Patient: sex M, age 45
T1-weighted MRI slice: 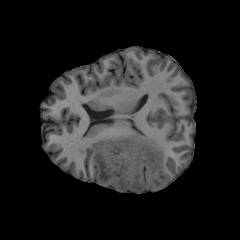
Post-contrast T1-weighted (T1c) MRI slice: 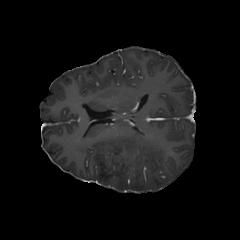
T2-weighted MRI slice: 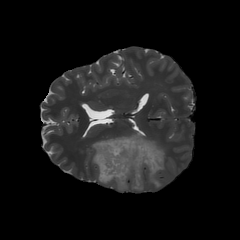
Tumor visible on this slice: yes
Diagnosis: Astrocytoma, IDH-wildtype
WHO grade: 2